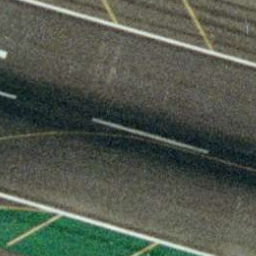
Label: runway